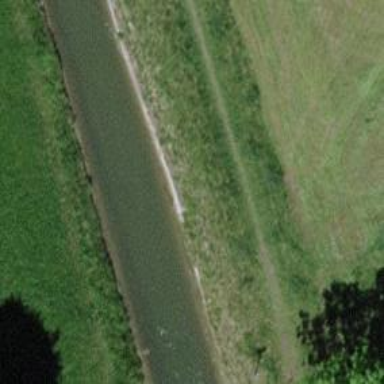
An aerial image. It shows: Canal.